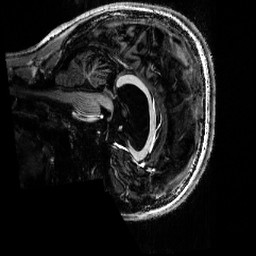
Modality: T1w
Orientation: sagittal
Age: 19
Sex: male
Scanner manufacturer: siemens
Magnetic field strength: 6.98 T
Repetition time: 6 s
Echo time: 0.00299 s